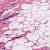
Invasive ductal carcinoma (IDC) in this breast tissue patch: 0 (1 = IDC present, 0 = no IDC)